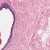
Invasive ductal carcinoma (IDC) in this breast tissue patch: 0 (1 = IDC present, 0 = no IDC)